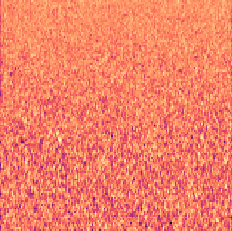
Sound class: Sea waves